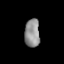
Tissue: lung
Cell type: T cells
Senescence score: 0.2259
Nuclear area (px): 417
Mean DAPI intensity: 144.825